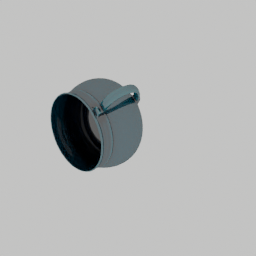
Label: tools